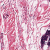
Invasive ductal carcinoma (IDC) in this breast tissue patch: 0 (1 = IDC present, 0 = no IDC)